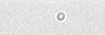
Label: camera_spot